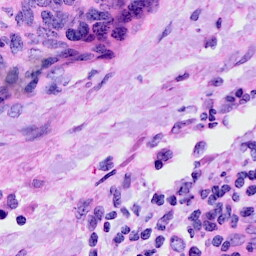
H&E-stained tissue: Cervix